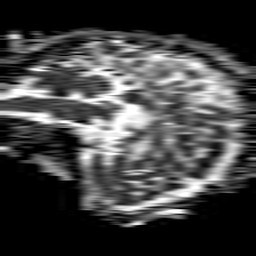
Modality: ADC
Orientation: sagittal
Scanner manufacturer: philips
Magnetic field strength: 1.5 T
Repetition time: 4.6 s
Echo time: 0.08517 s